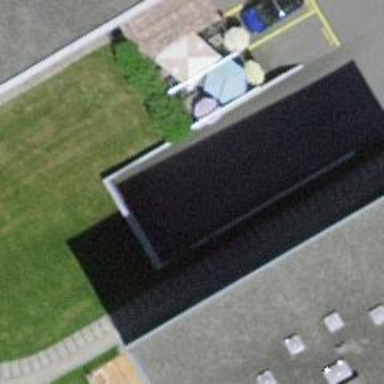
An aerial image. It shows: Parking area.